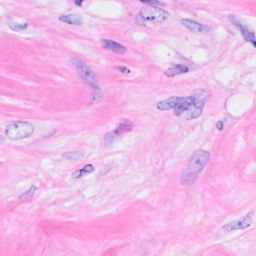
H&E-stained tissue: Breast